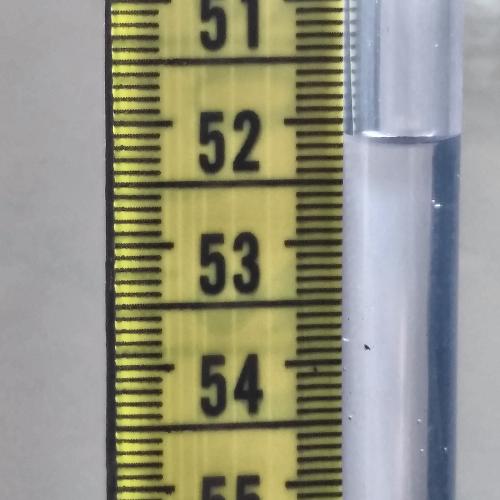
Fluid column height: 52.1 cm